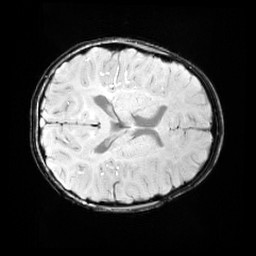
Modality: SWI
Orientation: axial
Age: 9
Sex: female
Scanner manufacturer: siemens
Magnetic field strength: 3 T
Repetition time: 0.027 s
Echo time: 0.02 s